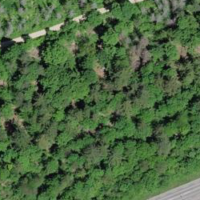
EUNIS habitat code: 25
Species observed at this site:
Vincetoxicum hirundinaria